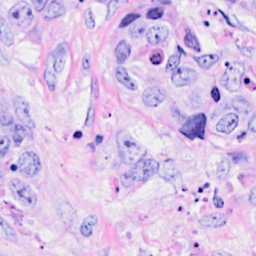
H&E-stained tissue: Breast